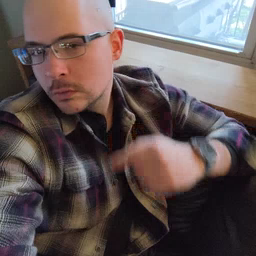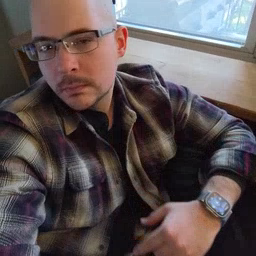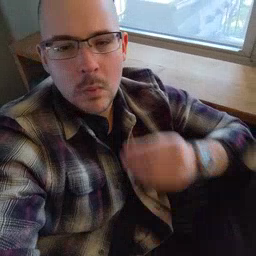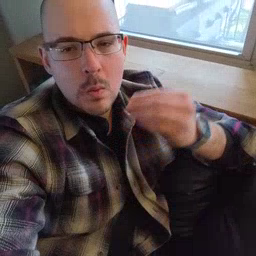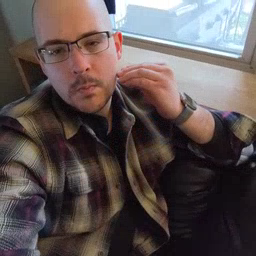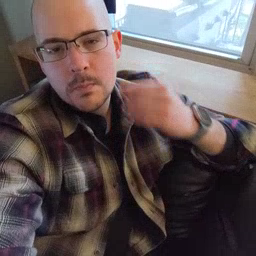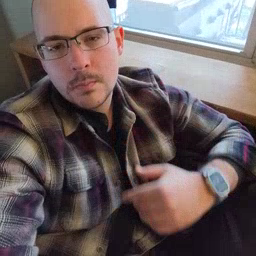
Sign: home